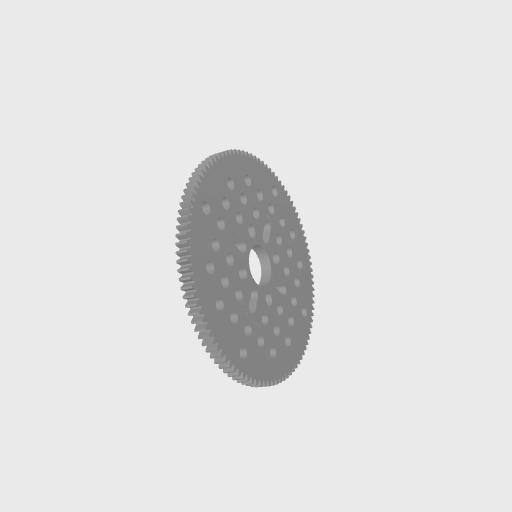
Part: HubMountAcetalGear96T